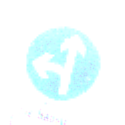
Verkehrszeichen: VorgeschriebeneFahrtrichtungGeradeausOderLinks
Zusatzzeichen unten: SonstigeFahrzeugePersonengruppenFrei2
Umgebung: Roofed, Urban
Tageszeit: MorningAfternoon
Wetter: PartlyCloudy
Licht: Natural
Jahreszeit: NotSpecified
Kontrast: MediumContrast